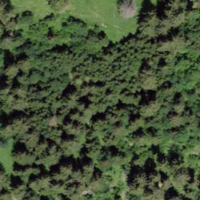
EUNIS habitat code: 44
Species observed at this site:
Orchis mascula